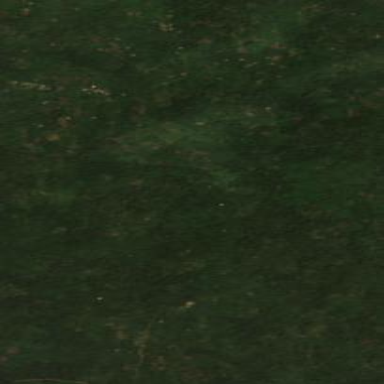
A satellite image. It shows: Serene woodland landscape.